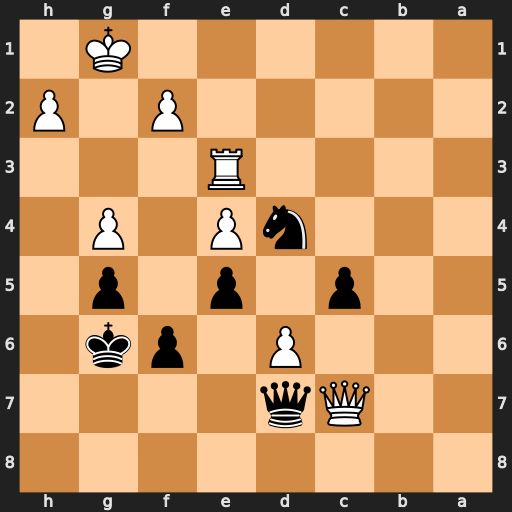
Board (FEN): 8/2Qq4/3P1pk1/2p1p1p1/3nP1P1/4R3/5P1P/6K1
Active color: b
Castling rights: -
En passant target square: -
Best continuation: Qxg4+ Kf1 Qd1+